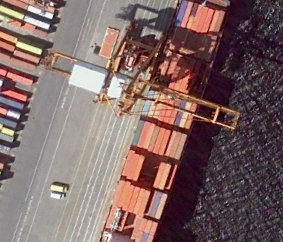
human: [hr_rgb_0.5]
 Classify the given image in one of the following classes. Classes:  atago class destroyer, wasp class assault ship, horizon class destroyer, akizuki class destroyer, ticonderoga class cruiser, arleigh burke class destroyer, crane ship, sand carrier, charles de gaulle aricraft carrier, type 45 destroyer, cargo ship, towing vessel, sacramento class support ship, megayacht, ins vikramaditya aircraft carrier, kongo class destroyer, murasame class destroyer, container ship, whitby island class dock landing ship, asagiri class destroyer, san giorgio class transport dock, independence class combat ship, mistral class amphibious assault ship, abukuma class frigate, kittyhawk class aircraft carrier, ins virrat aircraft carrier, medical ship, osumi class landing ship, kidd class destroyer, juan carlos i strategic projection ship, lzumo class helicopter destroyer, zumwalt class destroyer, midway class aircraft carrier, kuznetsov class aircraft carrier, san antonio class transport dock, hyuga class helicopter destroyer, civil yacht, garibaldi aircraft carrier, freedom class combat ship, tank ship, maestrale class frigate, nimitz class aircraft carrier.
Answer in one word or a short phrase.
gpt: Container ship